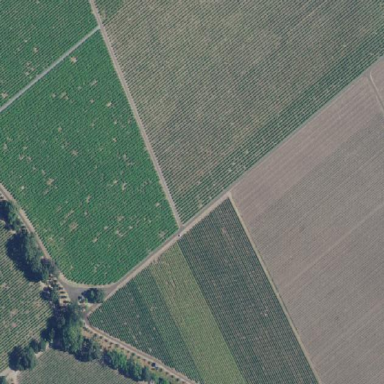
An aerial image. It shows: Vineyard where grapes are grown.